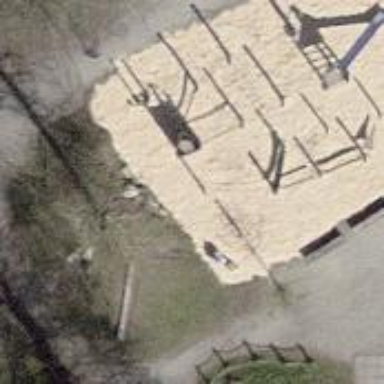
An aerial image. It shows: Playground structure.